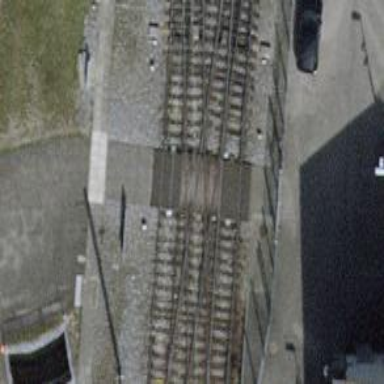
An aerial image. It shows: Electrified rail siding with contact line.